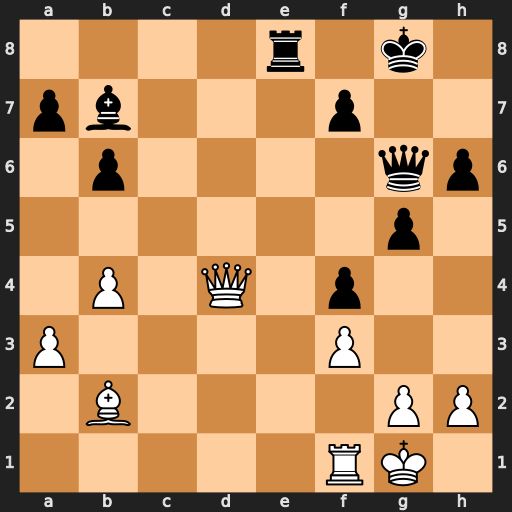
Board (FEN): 4r1k1/pb3p2/1p4qp/6p1/1P1Q1p2/P4P2/1B4PP/5RK1
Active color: w
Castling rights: -
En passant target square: -
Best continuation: Qh8#